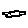
Label: cloud